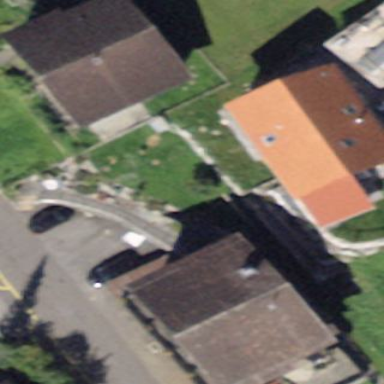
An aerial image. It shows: Building.